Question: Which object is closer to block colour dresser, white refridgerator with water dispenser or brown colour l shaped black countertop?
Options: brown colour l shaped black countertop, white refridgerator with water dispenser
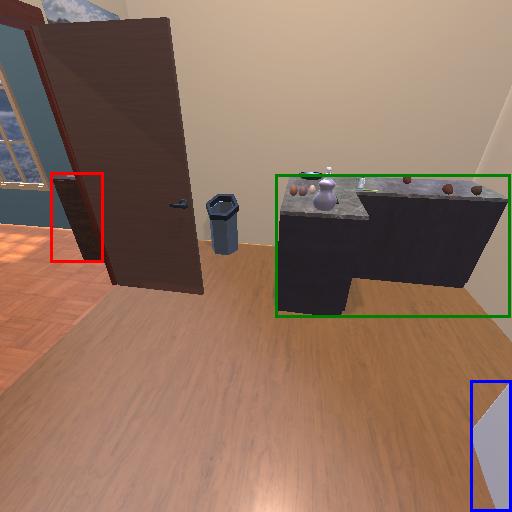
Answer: brown colour l shaped black countertop